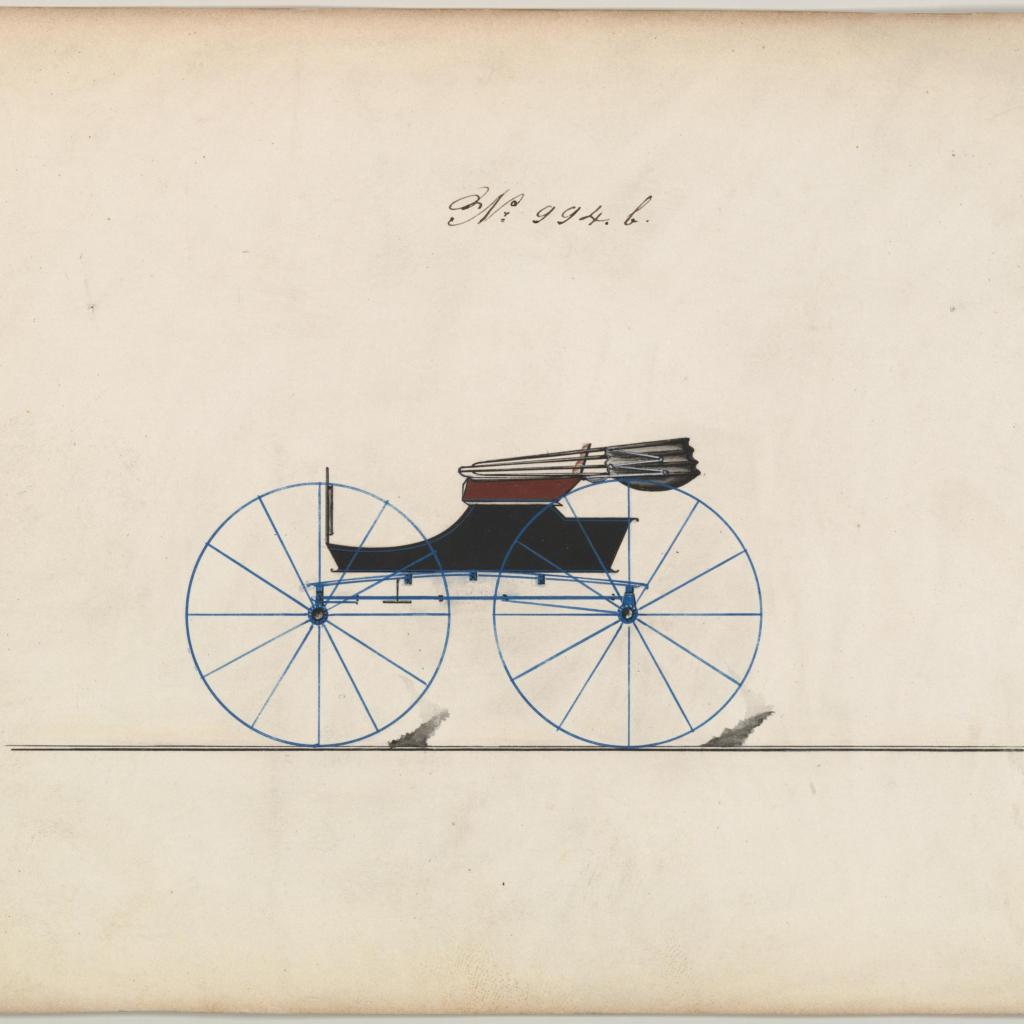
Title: Design for Wagon, no. 994b-2
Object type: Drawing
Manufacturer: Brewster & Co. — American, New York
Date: ca. 1870
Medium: Pen and black ink, watercolor and gouache.
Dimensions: sheet: 7 1/8 x 9 7/8 in. (18.1 x 25.1 cm)
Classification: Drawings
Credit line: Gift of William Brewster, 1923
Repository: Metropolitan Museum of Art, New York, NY